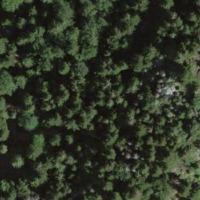
EUNIS habitat code: 43
Species observed at this site:
Juniperus communis